Question: Please see image. How can I create custom scroll layer like this in cocos2D game? I used CCScrollLayer but that scrolls one page at a time. I want to scroll only one sprite on scroll.
Is it possible to do same with CCScrollLayer ? If not then is how can I do this?
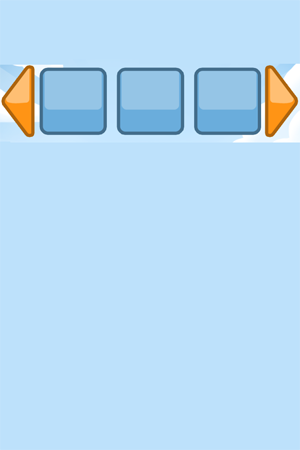
Answer: I have achieved a similar thing by overlaying a UIScrollView over top of my cocos2d scene and then following this answer. I like using UIScrollView's over CCScrollLayer because you get the nice bounce and it is not hard to add UIKit objects in cocos2d 2.0.
<URL>